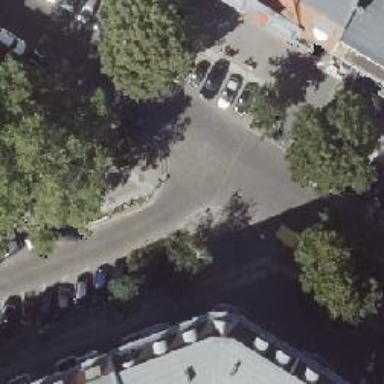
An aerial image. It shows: Residential road with separate sidewalks. There is parallel parking on the right side of the street and perpendicular parking on the left side.